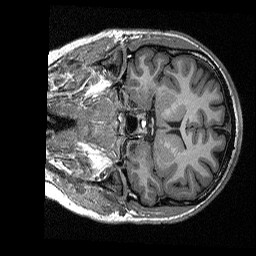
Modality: T1map
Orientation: coronal